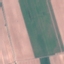
Label: AnnualCrop